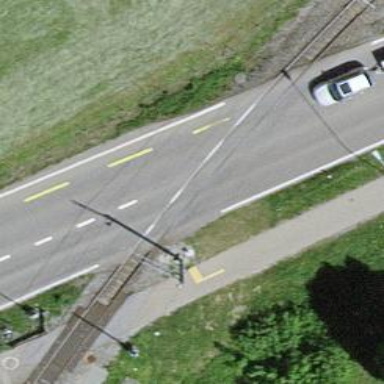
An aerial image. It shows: Level crossing with lights at railway intersection.